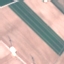
Land use / land cover class: AnnualCrop